Question: Just started getting into Django and have become stuck when extending the classic UserRegistrationForm. I have followed the tutorial <URL> which is great, but the Html form in the browser shows me fields I do not want. I only want to extend for now, but want to add First Name and surname later.
Please note I have no CSS yet, just want to see the basic information in the browser for now. Can anybody explain why I am seeing all the other fields in addition to , , and ?

'''
from django import forms
from django.contrib.auth.models import User
from django.contrib.auth.forms import UserCreationForm
class MyRegistrationForm(UserCreationForm):
email = forms.EmailField(required=True)
class Meta:
model = User
field = ('username','email','first_name','last_name','password1', 'password2')
def save(self, commit=True)
user = super(MyRegistrationForm, self).save(commit=False)
user.email = self.cleaned_data['email'] #validated before committing to database
if commit:
user.save()
return user
'''
'''
from django.shortcuts import render_to_response #allows you to render a template back to the browser
from django.http import HttpResponseRedirect #allows the browser to redirect to another url
from django.contrib import auth
from django.core.context_processors import csrf # method to stop hackers submitting requests
from fantasymatchday_1.forms import MyRegistrationForm #A user registration form I created that inherits the UserCreationForm
def register_user(request):
if request.method == 'POST':
form = MyRegistrationForm(request.POST) #create a form object
if form.is_valid(): #if the form is valid, save the form
form.save()
return HttpResponseRedirect('/register_success')
args = {}
args.update(csrf(request))
args['form'] = MyRegistrationForm()
#print args
return render_to_response('register.html', args)
def register_success(request):
return render_to_response('register_success.html')
'''
'''
<h2> Register </h2>
<form action="/register/" method="post">{% csrf_token %}
{{form}}
<input type="submit" value="Register" />
</form>
'''
Why are all the others turning up? Any help on this would be greatly appreciated :)
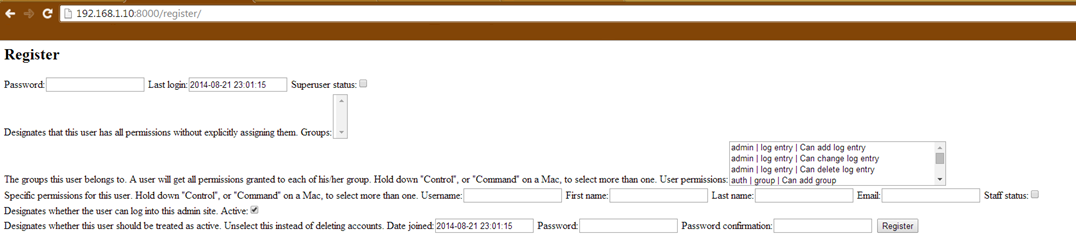
Answer: You have a typo in your 'MyRegistrationForm''s 'Meta' definition:
'''
field = ('username','email','first_name','last_name','password1', 'password2')
'''
It should be 'fields' rather than 'field'.